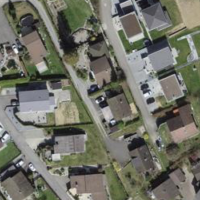
EUNIS habitat code: 55
Species observed at this site:
Fagopyrum esculentum
Mentha aquatica